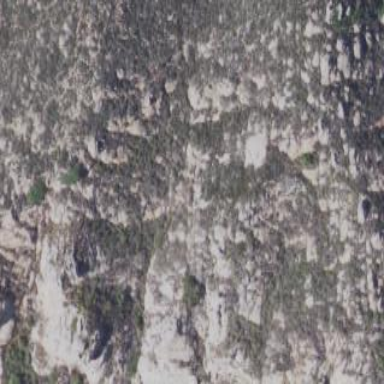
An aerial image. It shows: Landscape dominated by bare rock.